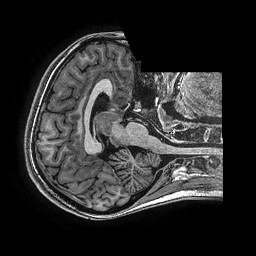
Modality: T1w
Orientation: axial
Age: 15
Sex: female
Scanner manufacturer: ge
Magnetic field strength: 3 T
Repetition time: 0.00766 s
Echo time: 0.003476 s